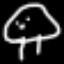
Label: mushroom